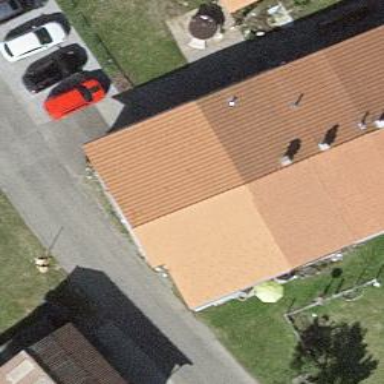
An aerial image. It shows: Terrace-style building with gabled roof.